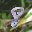
Label: 8